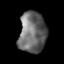
Tissue: prostate
Cell type: T cells
Senescence score: 0.3116
Nuclear area (px): 1098
Mean DAPI intensity: 105.524